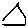
Label: triangle